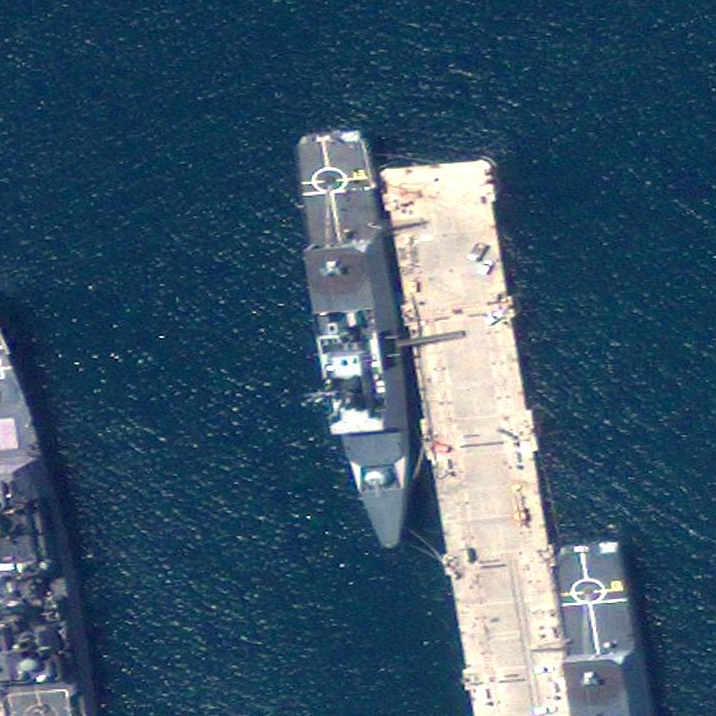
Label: destroyer